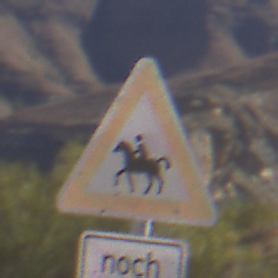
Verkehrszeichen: ReiterRechts
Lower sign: LaengeEinerStrecke3
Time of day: Midday
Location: Outdoor (Nature)
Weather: Clear
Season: NotSpecified
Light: Natural